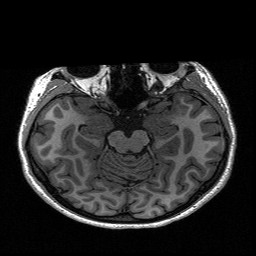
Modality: T1w
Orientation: coronal